Question:
In my application i am using Sherlock Fragment Pager and i want to create this type of title for each of my fragment.
Middle header is for current fragment which is currently showing and head title of previous and next screen at corner.
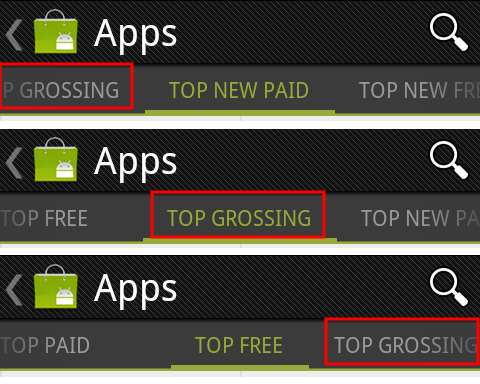
Answer: I use <URL> in all of my applications for that effect.